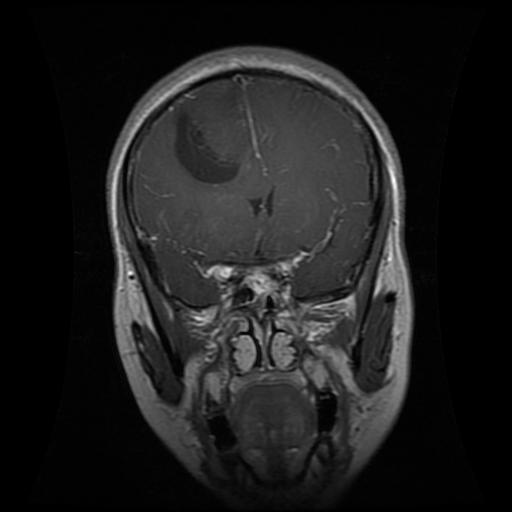
Label: glioma